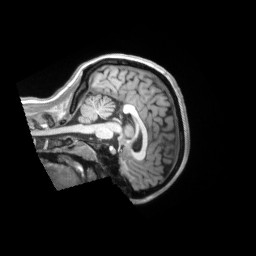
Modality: T1w
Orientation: sagittal
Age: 19
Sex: female
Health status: ill
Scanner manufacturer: siemens
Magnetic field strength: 3 T
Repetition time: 2.2 s
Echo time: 0.00157 s